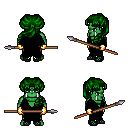
a pixel art fantasy rpg character, male body template, orc, green skin, black robe, gold greaves, green princess hairstyle, gold gloves, ghillies, spear, four views (front, back, left, right), 2x2 character sprite sheet, small pixel art, hard edges, no anti-aliasing